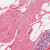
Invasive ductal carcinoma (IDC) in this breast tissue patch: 0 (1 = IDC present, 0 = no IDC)